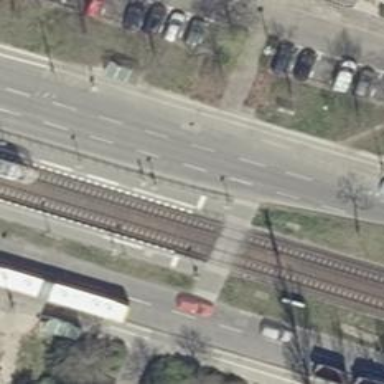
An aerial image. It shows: Unmarked footway crossing with traffic island.